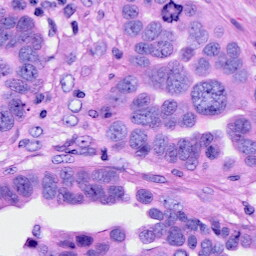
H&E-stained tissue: Ovarian